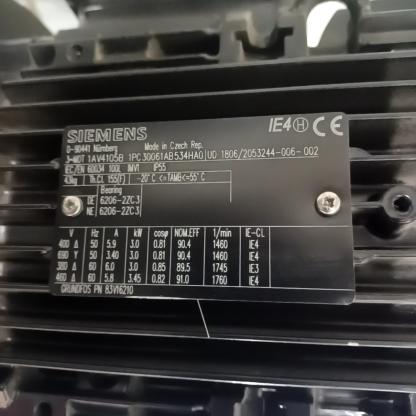
Klasa: tabliczka-znamionowa